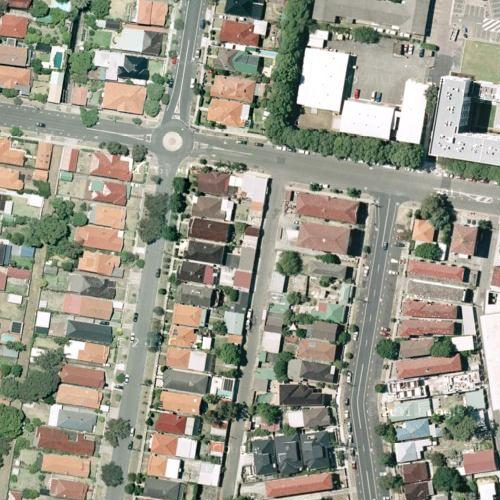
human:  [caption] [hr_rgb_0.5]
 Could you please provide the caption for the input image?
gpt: A residential area with houses arranged neatly and some roads go through this area .

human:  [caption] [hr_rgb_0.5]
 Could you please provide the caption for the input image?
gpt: Lots of houses with red and orange roofs arranged neatly .

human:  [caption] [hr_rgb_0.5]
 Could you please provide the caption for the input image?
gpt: A residential area with houses arranged neatly while many plants on the roadside .

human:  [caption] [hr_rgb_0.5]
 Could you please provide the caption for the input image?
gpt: A town with many houses arranged in lines and a piece of lawn beside .

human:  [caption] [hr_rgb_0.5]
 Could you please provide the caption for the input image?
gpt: A residential area with houses densely arranged and a lawn beside .